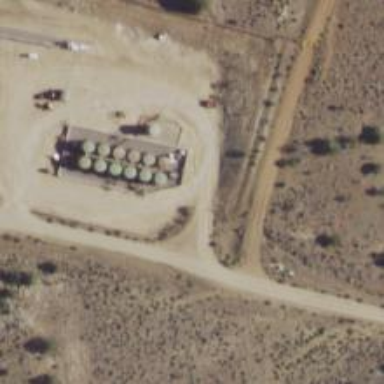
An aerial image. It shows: Storage tank that is man-made.